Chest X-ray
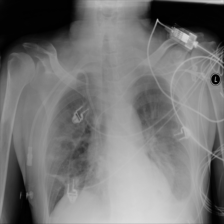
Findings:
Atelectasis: negative
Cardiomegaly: negative
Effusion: positive
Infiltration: positive
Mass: negative
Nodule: negative
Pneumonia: negative
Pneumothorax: negative
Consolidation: negative
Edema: negative
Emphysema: negative
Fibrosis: negative
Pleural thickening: negative
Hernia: negative